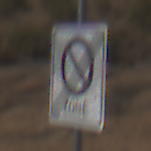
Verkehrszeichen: EndeEingeschraenktesHalteverbotZone
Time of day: Midday
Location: Outdoor (Nature)
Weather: PartlyCloudy
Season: NotSpecified
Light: Natural